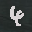
Label: 4